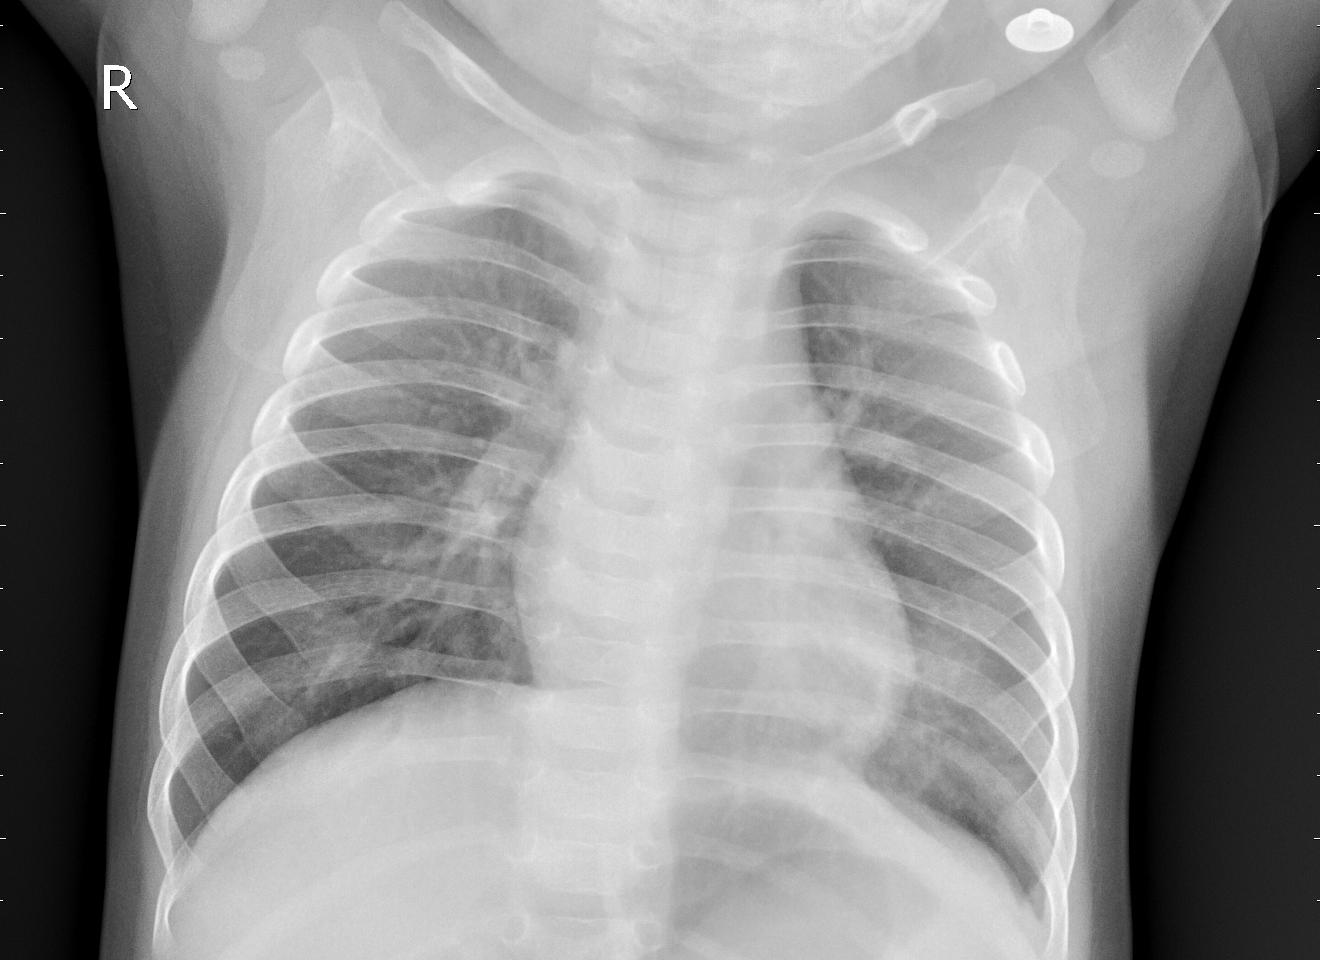
Diagnosis: PNEUMONIA